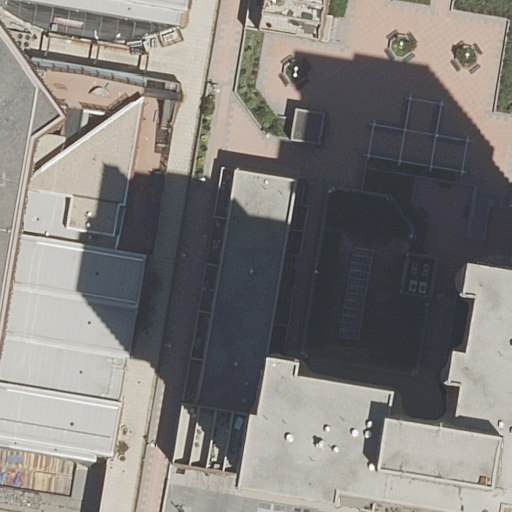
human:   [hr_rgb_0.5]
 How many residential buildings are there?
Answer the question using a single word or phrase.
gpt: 3

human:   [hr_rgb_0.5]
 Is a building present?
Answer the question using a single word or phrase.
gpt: yes

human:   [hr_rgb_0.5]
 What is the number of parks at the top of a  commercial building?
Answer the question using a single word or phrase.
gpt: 0

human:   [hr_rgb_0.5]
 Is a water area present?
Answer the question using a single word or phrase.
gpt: no

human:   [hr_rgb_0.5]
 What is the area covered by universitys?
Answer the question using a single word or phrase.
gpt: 6876m2

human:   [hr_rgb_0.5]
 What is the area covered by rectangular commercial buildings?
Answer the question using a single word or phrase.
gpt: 0m2

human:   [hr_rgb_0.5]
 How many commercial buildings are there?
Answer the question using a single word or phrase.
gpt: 0

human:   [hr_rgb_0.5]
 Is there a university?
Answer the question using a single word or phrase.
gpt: yes

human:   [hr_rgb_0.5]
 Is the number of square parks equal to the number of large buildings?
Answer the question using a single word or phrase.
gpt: no

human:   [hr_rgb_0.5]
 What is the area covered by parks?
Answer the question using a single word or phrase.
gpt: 862m2

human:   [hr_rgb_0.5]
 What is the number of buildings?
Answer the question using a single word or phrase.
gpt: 3

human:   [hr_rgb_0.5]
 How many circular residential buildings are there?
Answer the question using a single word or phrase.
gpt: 0

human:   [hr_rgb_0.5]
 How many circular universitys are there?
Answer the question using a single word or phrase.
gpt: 0

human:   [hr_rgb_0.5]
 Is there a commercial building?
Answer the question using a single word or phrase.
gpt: no

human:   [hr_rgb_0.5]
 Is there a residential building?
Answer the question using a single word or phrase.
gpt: yes

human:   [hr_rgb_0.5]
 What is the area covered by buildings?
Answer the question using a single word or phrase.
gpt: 7027m2

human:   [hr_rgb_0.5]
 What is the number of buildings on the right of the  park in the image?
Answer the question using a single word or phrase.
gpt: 0

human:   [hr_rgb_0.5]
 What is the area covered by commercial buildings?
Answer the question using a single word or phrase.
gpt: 0m2

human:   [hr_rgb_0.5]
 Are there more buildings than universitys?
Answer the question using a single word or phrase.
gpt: yes

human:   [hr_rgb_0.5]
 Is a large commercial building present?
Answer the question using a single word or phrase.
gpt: no

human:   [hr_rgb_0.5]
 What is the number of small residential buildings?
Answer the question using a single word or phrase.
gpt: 1

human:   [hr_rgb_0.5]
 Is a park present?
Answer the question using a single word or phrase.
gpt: yes

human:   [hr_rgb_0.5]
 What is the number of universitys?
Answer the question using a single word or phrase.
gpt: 1

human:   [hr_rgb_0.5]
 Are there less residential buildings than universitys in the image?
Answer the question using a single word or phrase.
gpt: no

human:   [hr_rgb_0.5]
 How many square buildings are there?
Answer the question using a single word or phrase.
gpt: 0

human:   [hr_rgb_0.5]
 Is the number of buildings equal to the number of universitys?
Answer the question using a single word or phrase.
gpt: no

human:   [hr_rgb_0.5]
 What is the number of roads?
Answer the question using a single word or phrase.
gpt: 0

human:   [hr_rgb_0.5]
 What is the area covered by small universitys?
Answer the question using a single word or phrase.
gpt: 0m2

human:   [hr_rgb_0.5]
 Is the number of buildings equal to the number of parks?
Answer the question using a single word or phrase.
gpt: no

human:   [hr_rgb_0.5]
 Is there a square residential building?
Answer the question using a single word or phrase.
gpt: no

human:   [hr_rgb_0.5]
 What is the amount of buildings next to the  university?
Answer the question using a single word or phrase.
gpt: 3

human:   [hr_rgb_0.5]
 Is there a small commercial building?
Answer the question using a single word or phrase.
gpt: no

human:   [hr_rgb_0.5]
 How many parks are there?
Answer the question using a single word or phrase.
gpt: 1

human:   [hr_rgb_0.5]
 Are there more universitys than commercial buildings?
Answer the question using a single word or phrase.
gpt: yes

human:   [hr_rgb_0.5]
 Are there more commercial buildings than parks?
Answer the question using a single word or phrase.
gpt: no

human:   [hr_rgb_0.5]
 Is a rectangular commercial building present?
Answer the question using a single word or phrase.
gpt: no

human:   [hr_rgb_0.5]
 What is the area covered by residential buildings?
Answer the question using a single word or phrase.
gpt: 7027m2

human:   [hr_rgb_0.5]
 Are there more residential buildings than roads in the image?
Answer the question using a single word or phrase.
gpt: yes

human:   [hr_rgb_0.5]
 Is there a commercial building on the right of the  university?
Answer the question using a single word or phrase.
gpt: no

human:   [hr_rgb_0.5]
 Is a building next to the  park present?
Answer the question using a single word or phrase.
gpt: yes

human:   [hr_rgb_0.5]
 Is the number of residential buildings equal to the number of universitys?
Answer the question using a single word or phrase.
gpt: no

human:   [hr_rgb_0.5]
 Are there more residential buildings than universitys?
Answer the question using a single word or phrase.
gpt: yes

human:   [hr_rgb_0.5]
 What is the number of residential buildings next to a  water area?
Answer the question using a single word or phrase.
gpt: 0

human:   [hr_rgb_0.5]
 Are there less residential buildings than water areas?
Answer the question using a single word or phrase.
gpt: no

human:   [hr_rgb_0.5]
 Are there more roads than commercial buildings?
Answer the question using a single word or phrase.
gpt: no

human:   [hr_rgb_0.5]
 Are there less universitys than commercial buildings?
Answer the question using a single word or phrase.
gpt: no

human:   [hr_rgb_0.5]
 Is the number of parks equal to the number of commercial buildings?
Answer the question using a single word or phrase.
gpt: no

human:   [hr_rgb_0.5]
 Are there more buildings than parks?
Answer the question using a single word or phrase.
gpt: yes

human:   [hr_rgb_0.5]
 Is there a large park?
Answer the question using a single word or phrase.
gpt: yes

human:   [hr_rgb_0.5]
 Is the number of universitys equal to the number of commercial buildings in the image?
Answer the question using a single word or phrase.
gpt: no

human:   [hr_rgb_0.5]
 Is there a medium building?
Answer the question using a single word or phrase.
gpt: yes

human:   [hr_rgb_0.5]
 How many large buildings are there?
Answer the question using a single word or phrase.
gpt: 1

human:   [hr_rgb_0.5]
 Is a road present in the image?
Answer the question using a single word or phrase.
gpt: no

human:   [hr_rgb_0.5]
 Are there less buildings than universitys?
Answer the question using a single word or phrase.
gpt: no

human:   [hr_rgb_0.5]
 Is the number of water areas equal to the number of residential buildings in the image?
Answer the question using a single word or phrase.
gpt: no

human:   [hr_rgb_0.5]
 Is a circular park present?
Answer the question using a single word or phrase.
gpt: no

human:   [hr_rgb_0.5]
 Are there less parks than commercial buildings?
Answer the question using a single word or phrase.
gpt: no

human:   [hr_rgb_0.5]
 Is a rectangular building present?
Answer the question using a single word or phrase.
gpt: yes

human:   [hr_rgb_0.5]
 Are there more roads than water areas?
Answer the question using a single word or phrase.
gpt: no

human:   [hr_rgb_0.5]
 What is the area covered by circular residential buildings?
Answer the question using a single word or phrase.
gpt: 0m2

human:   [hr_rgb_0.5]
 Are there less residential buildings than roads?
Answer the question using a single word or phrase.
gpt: no

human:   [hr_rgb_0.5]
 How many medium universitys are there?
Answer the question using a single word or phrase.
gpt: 0

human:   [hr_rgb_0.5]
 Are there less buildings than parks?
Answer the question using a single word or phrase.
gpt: no

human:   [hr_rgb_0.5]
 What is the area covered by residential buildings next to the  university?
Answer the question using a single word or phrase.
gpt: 7027m2